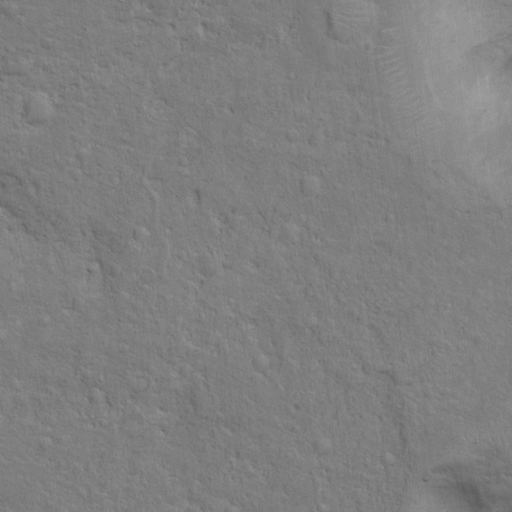
Classes present: Background, Cone